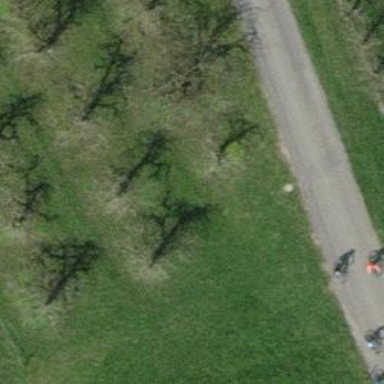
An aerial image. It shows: Row of trees in natural setting.